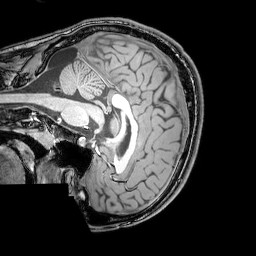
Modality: T1w
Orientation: sagittal
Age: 24
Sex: male
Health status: healthy
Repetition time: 0.081 s
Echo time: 0.037 s